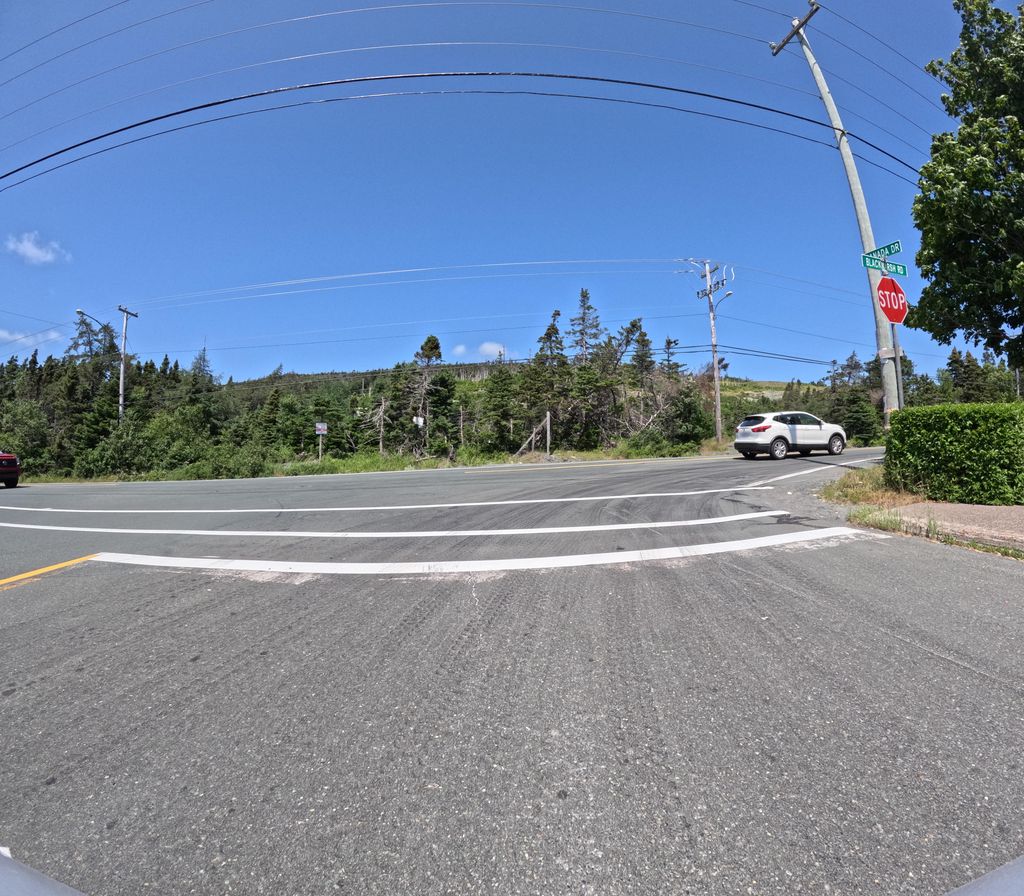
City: st_johns